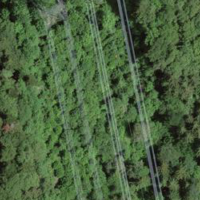
EUNIS habitat code: 44
Species observed at this site:
Astrantia major
Petasites albus
Knautia arvensis